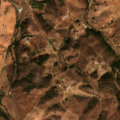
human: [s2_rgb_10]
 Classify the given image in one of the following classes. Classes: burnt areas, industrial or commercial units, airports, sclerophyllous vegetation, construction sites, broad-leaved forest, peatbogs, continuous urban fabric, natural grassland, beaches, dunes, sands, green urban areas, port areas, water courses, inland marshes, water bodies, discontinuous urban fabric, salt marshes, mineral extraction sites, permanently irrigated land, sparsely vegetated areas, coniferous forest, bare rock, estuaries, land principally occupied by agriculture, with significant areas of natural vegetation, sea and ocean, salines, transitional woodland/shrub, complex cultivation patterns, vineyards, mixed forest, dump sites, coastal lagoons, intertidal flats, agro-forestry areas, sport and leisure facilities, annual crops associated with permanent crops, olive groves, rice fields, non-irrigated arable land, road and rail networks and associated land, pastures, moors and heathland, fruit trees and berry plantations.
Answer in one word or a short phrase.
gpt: non-irrigated arable land, complex cultivation patterns, land principally occupied by agriculture, with significant areas of natural vegetation, transitional woodland/shrub